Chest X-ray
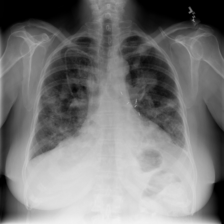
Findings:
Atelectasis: negative
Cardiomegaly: negative
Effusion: negative
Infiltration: positive
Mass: positive
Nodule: negative
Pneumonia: negative
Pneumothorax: negative
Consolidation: negative
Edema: negative
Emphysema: negative
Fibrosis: negative
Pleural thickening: negative
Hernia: negative